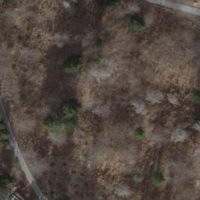
EUNIS habitat code: 43
Species observed at this site:
Clematis vitalba